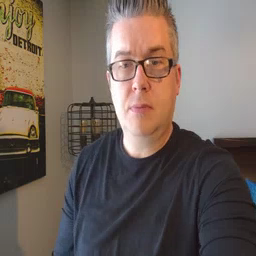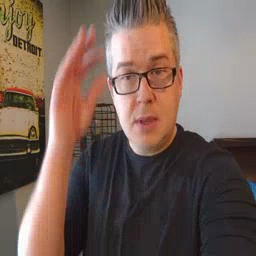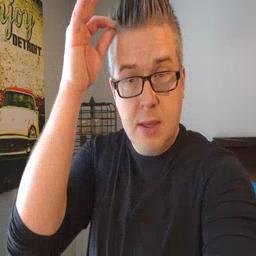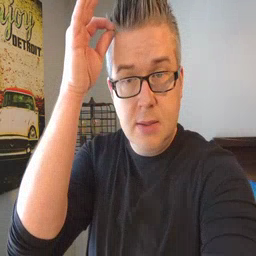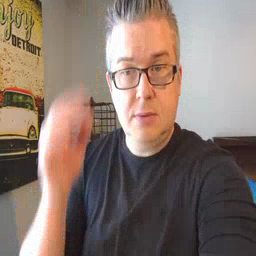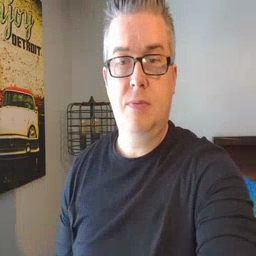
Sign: hair